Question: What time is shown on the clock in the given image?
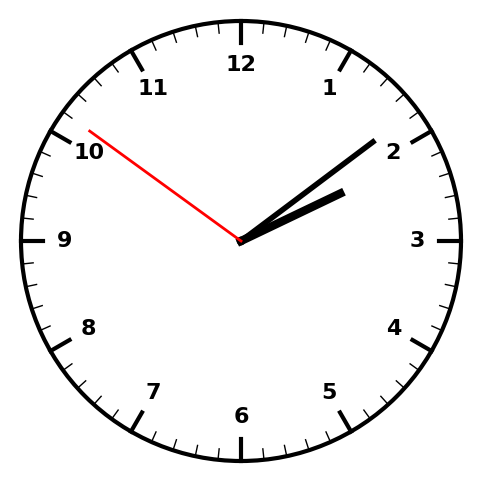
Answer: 02:08:51